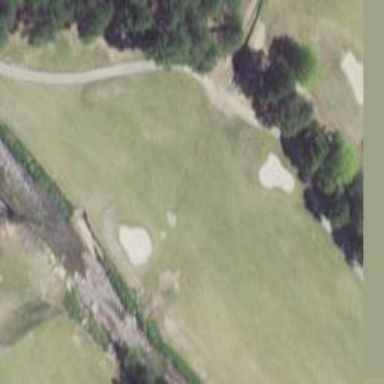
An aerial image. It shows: Golf hole.